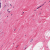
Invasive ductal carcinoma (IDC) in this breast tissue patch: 0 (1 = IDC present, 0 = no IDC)